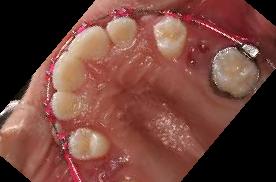
Condition: hypodontia